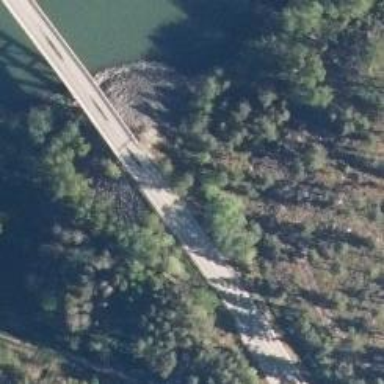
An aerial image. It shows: Secondary road on asphalt bridge.